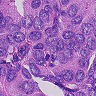
Metastatic tissue present: yes